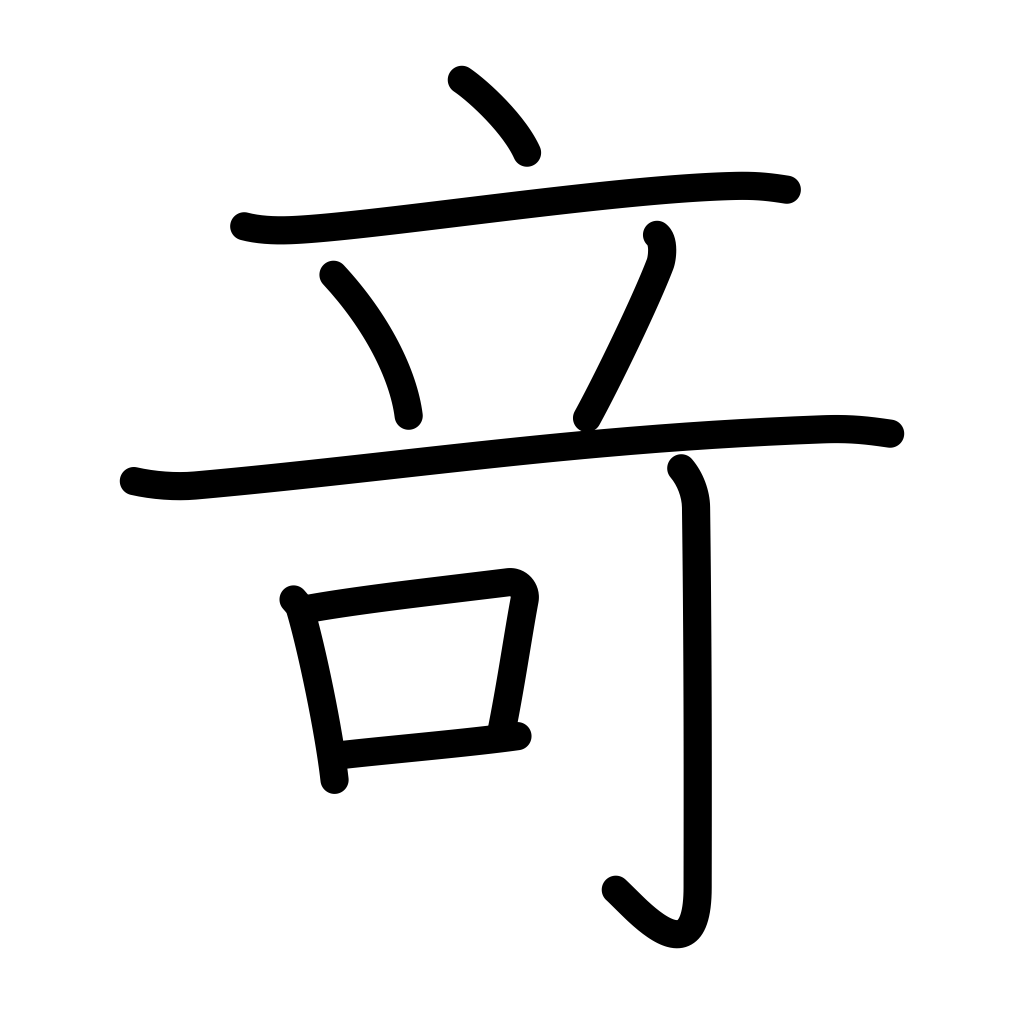
Meaning: strange, strangeness, curiosity